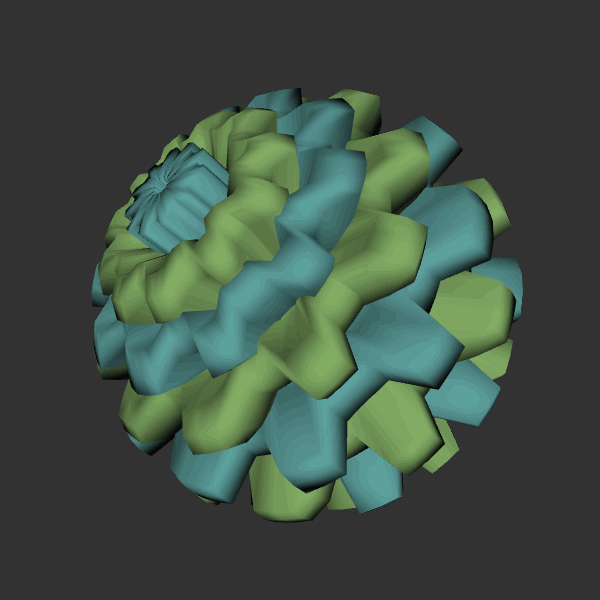
Background: dark